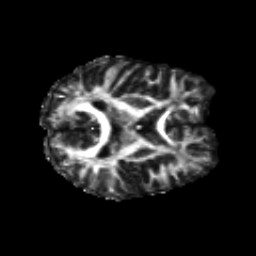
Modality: FA
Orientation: axial
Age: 33
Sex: female
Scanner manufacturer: siemens
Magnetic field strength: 3 T
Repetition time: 8.8 s
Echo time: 0.085 s